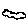
Label: cloud